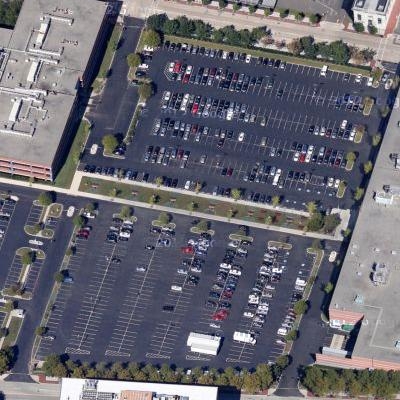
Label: gParking